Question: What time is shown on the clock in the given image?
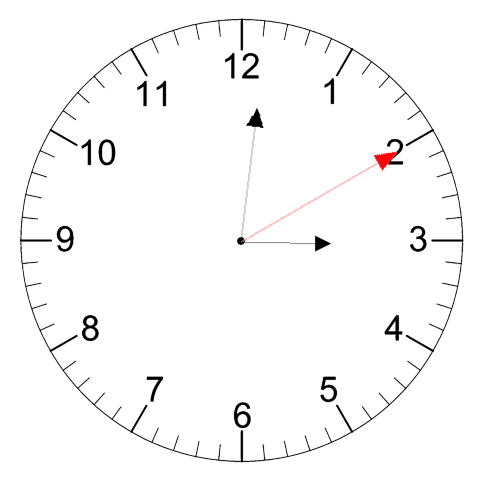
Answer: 03:01:10